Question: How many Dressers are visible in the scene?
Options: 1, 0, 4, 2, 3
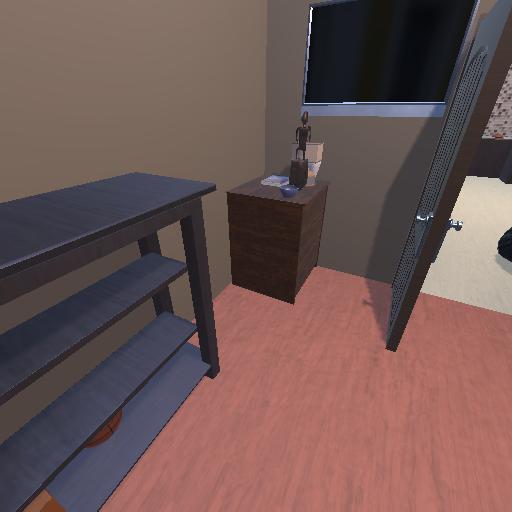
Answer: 1